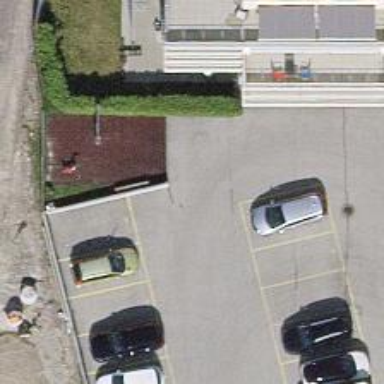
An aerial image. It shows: Parking aisle designated as service road.